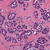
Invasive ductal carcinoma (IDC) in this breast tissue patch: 1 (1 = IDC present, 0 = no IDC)